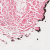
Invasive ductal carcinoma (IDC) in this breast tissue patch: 0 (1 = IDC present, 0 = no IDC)